Question: I have data of CPU utilization from monitoring. Monitoring does not start at first second of minute, but Gnuplot starts vaules of X axis at beginning of this minute. And missing seconds are filled with gaps (before and after graph of data).
Is it able to start axis X with my data and no gap?
I can not use: 'set xrange [ "13:12:24.8" : "13:21:24.8" ]' with first and last value of monitored range of time. Because I monitor it many times a day. And I want grid in graph every 1 or 2 minutes.
'''
column 1 ... col 195
13:12:24.8 0.78061899
13:12:25.8 5.969546498
13:12:26.8 17.21257881
...
13:21:24.8 6.922475345
'''
'''
!/usr/bin/gnuplot
set terminal png size 1280,800
set output "CPU.png"
set title "CPU"
set xlabel "time"
set ylabel "%"
set xdata time
set timefmt "%H:%M:%S"
set format x "%H:%M:%S"
set format y "%10.0f"
set yrange [ 1 : 100 ]
set grid
#source file and collumns for axes x,y
#CPU collumns: User Time: 196 ; Proccessor Time: 195
plot "perfmon.txt" using 1:196 title "User Time" with lines, "perfmon.txt" using 1:195 title "Processor Time" with lines
'''

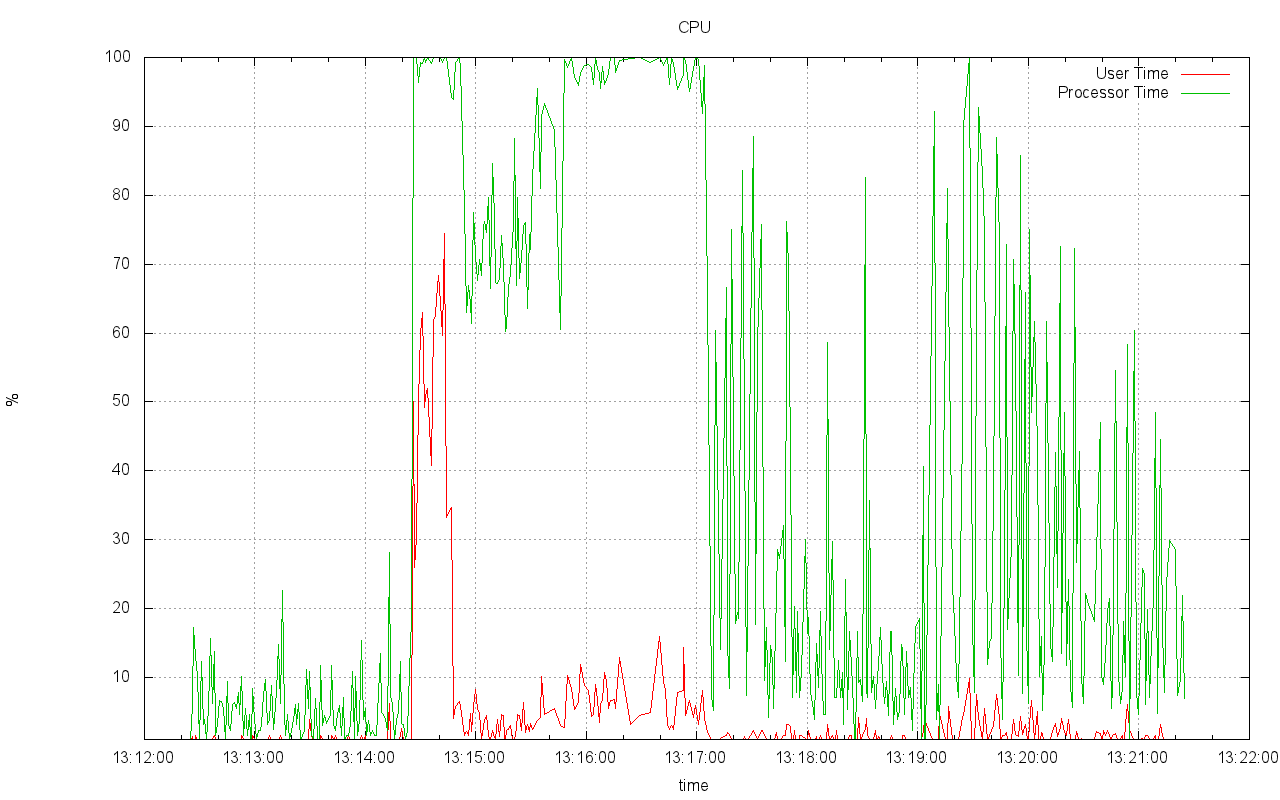
Answer: These "gaps" are caused by gnuplot's default behavior to extend axis ranges to the next full tic. To avoid this for the x-axis, use
'''
set autoscale xfix
'''